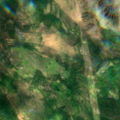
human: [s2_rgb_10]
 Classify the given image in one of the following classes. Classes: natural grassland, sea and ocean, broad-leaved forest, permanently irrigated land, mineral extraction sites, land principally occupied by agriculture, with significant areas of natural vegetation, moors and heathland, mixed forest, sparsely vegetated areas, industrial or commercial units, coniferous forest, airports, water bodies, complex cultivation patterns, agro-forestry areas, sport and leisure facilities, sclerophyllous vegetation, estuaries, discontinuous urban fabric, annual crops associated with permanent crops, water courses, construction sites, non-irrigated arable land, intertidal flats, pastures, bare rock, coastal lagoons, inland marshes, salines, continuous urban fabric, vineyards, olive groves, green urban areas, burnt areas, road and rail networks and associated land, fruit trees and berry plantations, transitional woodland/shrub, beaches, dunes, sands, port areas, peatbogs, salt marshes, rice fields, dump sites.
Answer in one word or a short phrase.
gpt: coniferous forest, transitional woodland/shrub, peatbogs